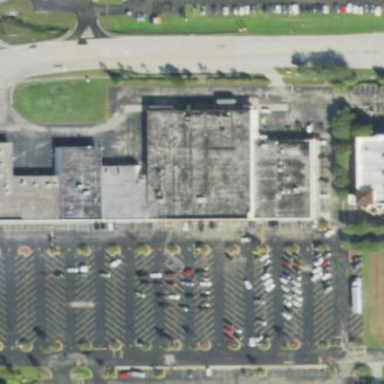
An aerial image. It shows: Commercial building.